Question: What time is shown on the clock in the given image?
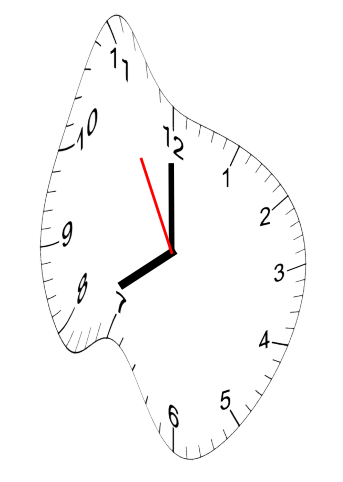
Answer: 07:59:55